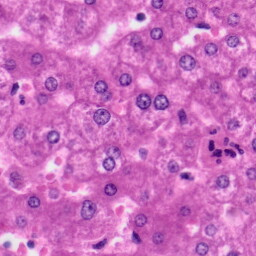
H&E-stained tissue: Liver